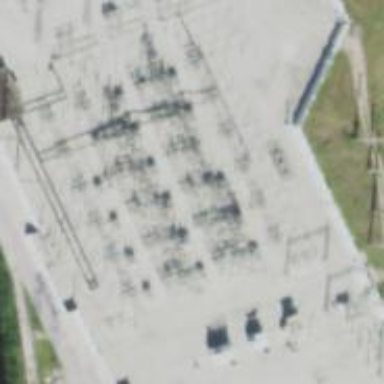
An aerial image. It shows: Lattice structure tower used for power distribution.